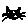
Label: cat